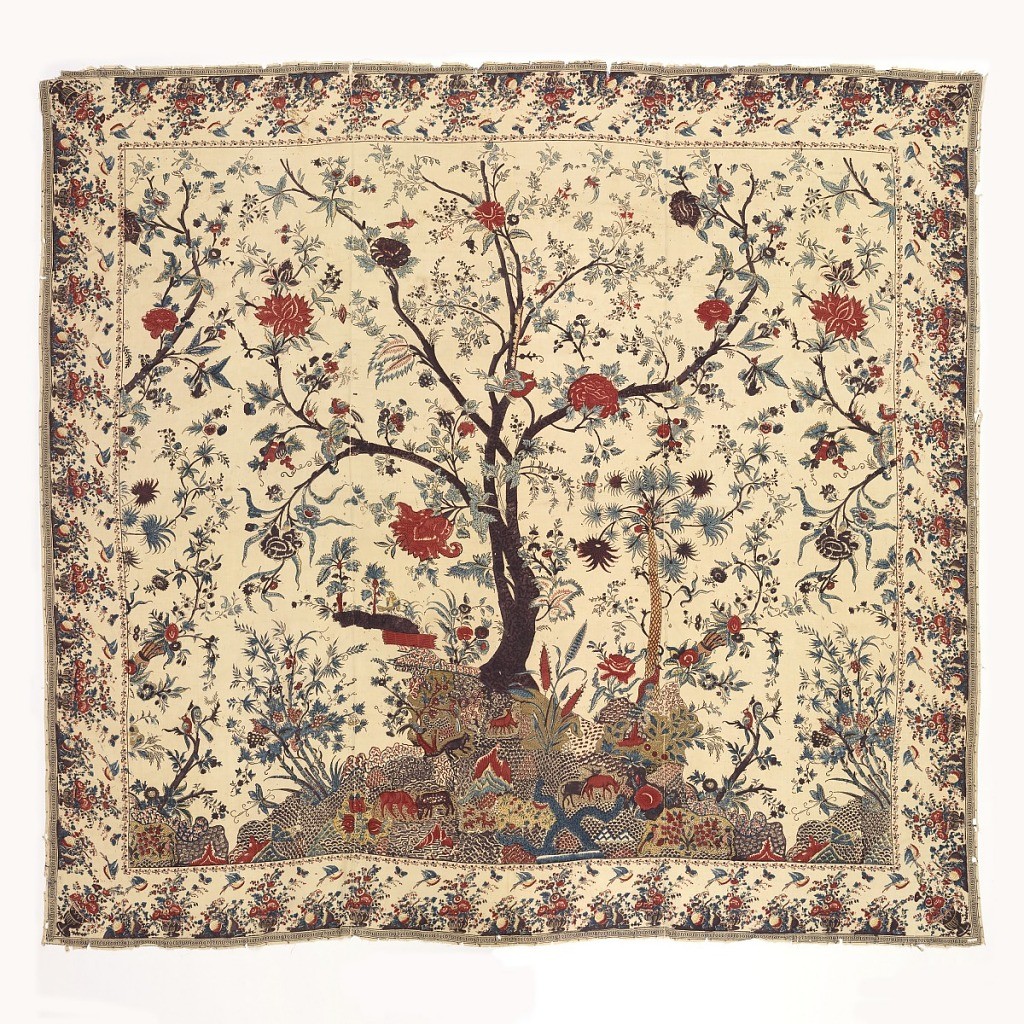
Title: Mezzaro (shawl or headcovering)
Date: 19th century
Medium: cotton Technique: block printed on plain weave
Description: Mezzaro in a multicolored design on a white ground.  Formed of three panels stitched together. Large-scale tree with a border of alternating bunches of fruit and vases with flowers.